Field crop: maize
Growth stage: 1
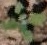
Species: chenopodium